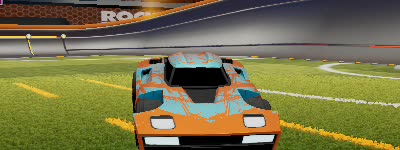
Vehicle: breakout